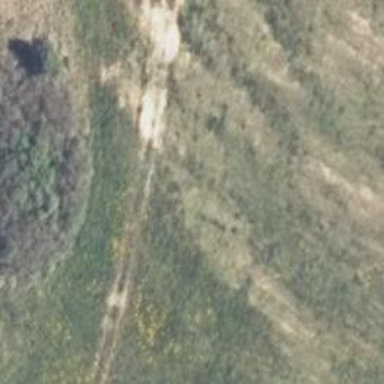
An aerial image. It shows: Grass track with grade 5 tracktype.